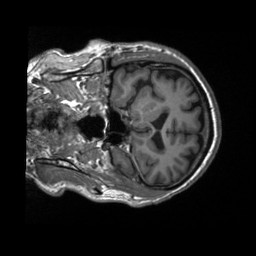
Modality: T1w
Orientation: coronal
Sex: female
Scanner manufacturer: siemens
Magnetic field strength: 3 T
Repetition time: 2.3 s
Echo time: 0.00226 s